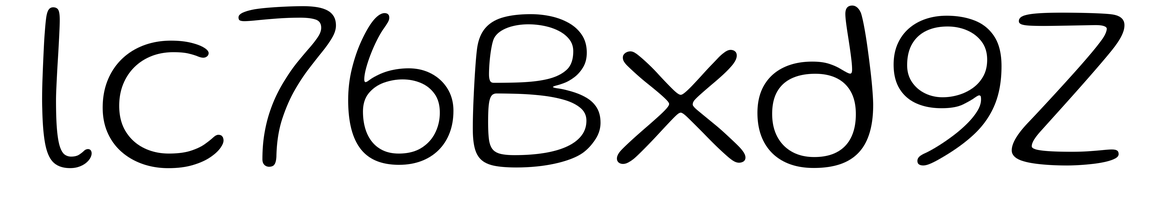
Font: Gluten_ExtraLight